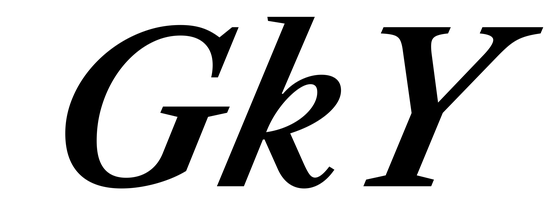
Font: LibreCaslonText-Italic_SemiBold_Italic